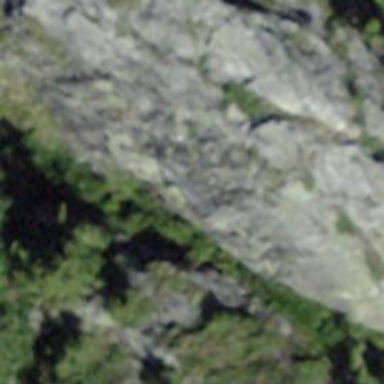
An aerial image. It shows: Cliff in nature.